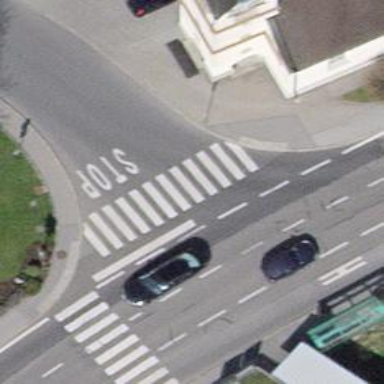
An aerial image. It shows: Uncontrolled zebra crossing with white markings on the road.